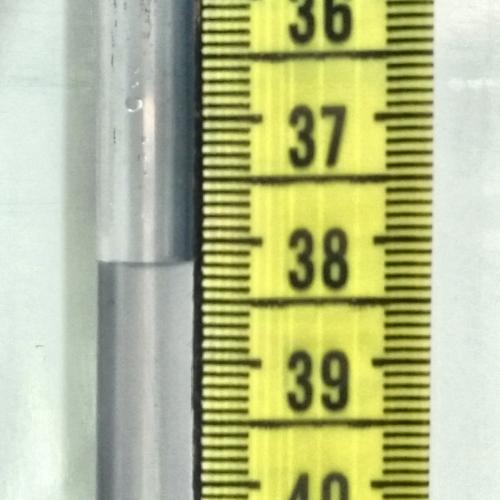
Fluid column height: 38.2 cm